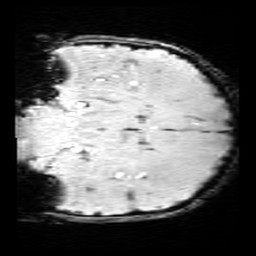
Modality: SWI
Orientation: coronal
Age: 10
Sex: female
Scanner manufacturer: siemens
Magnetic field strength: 3 T
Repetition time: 0.027 s
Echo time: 0.02 s